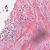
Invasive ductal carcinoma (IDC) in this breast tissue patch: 1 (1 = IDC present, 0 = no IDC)